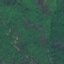
Land use / land cover class: Forest